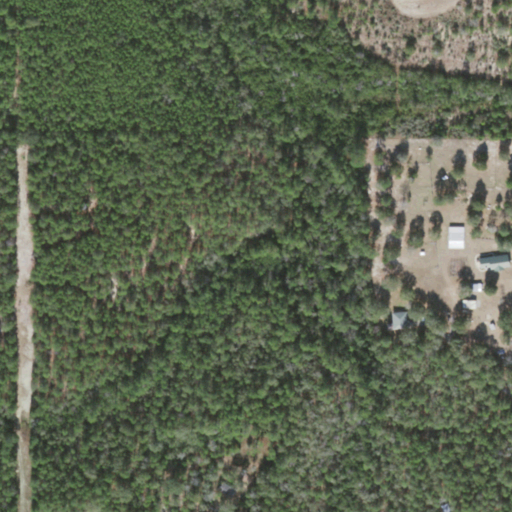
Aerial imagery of valley in Florida named Mossy Head containing evergreen forest, woody wetlands, open development, shrub, low intensity development, deciduous forest, pasture, and medium intensity development